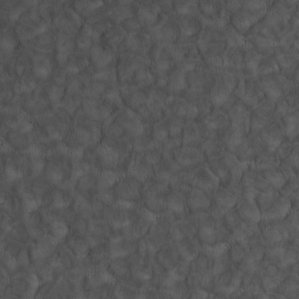
Label: non_frost